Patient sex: M
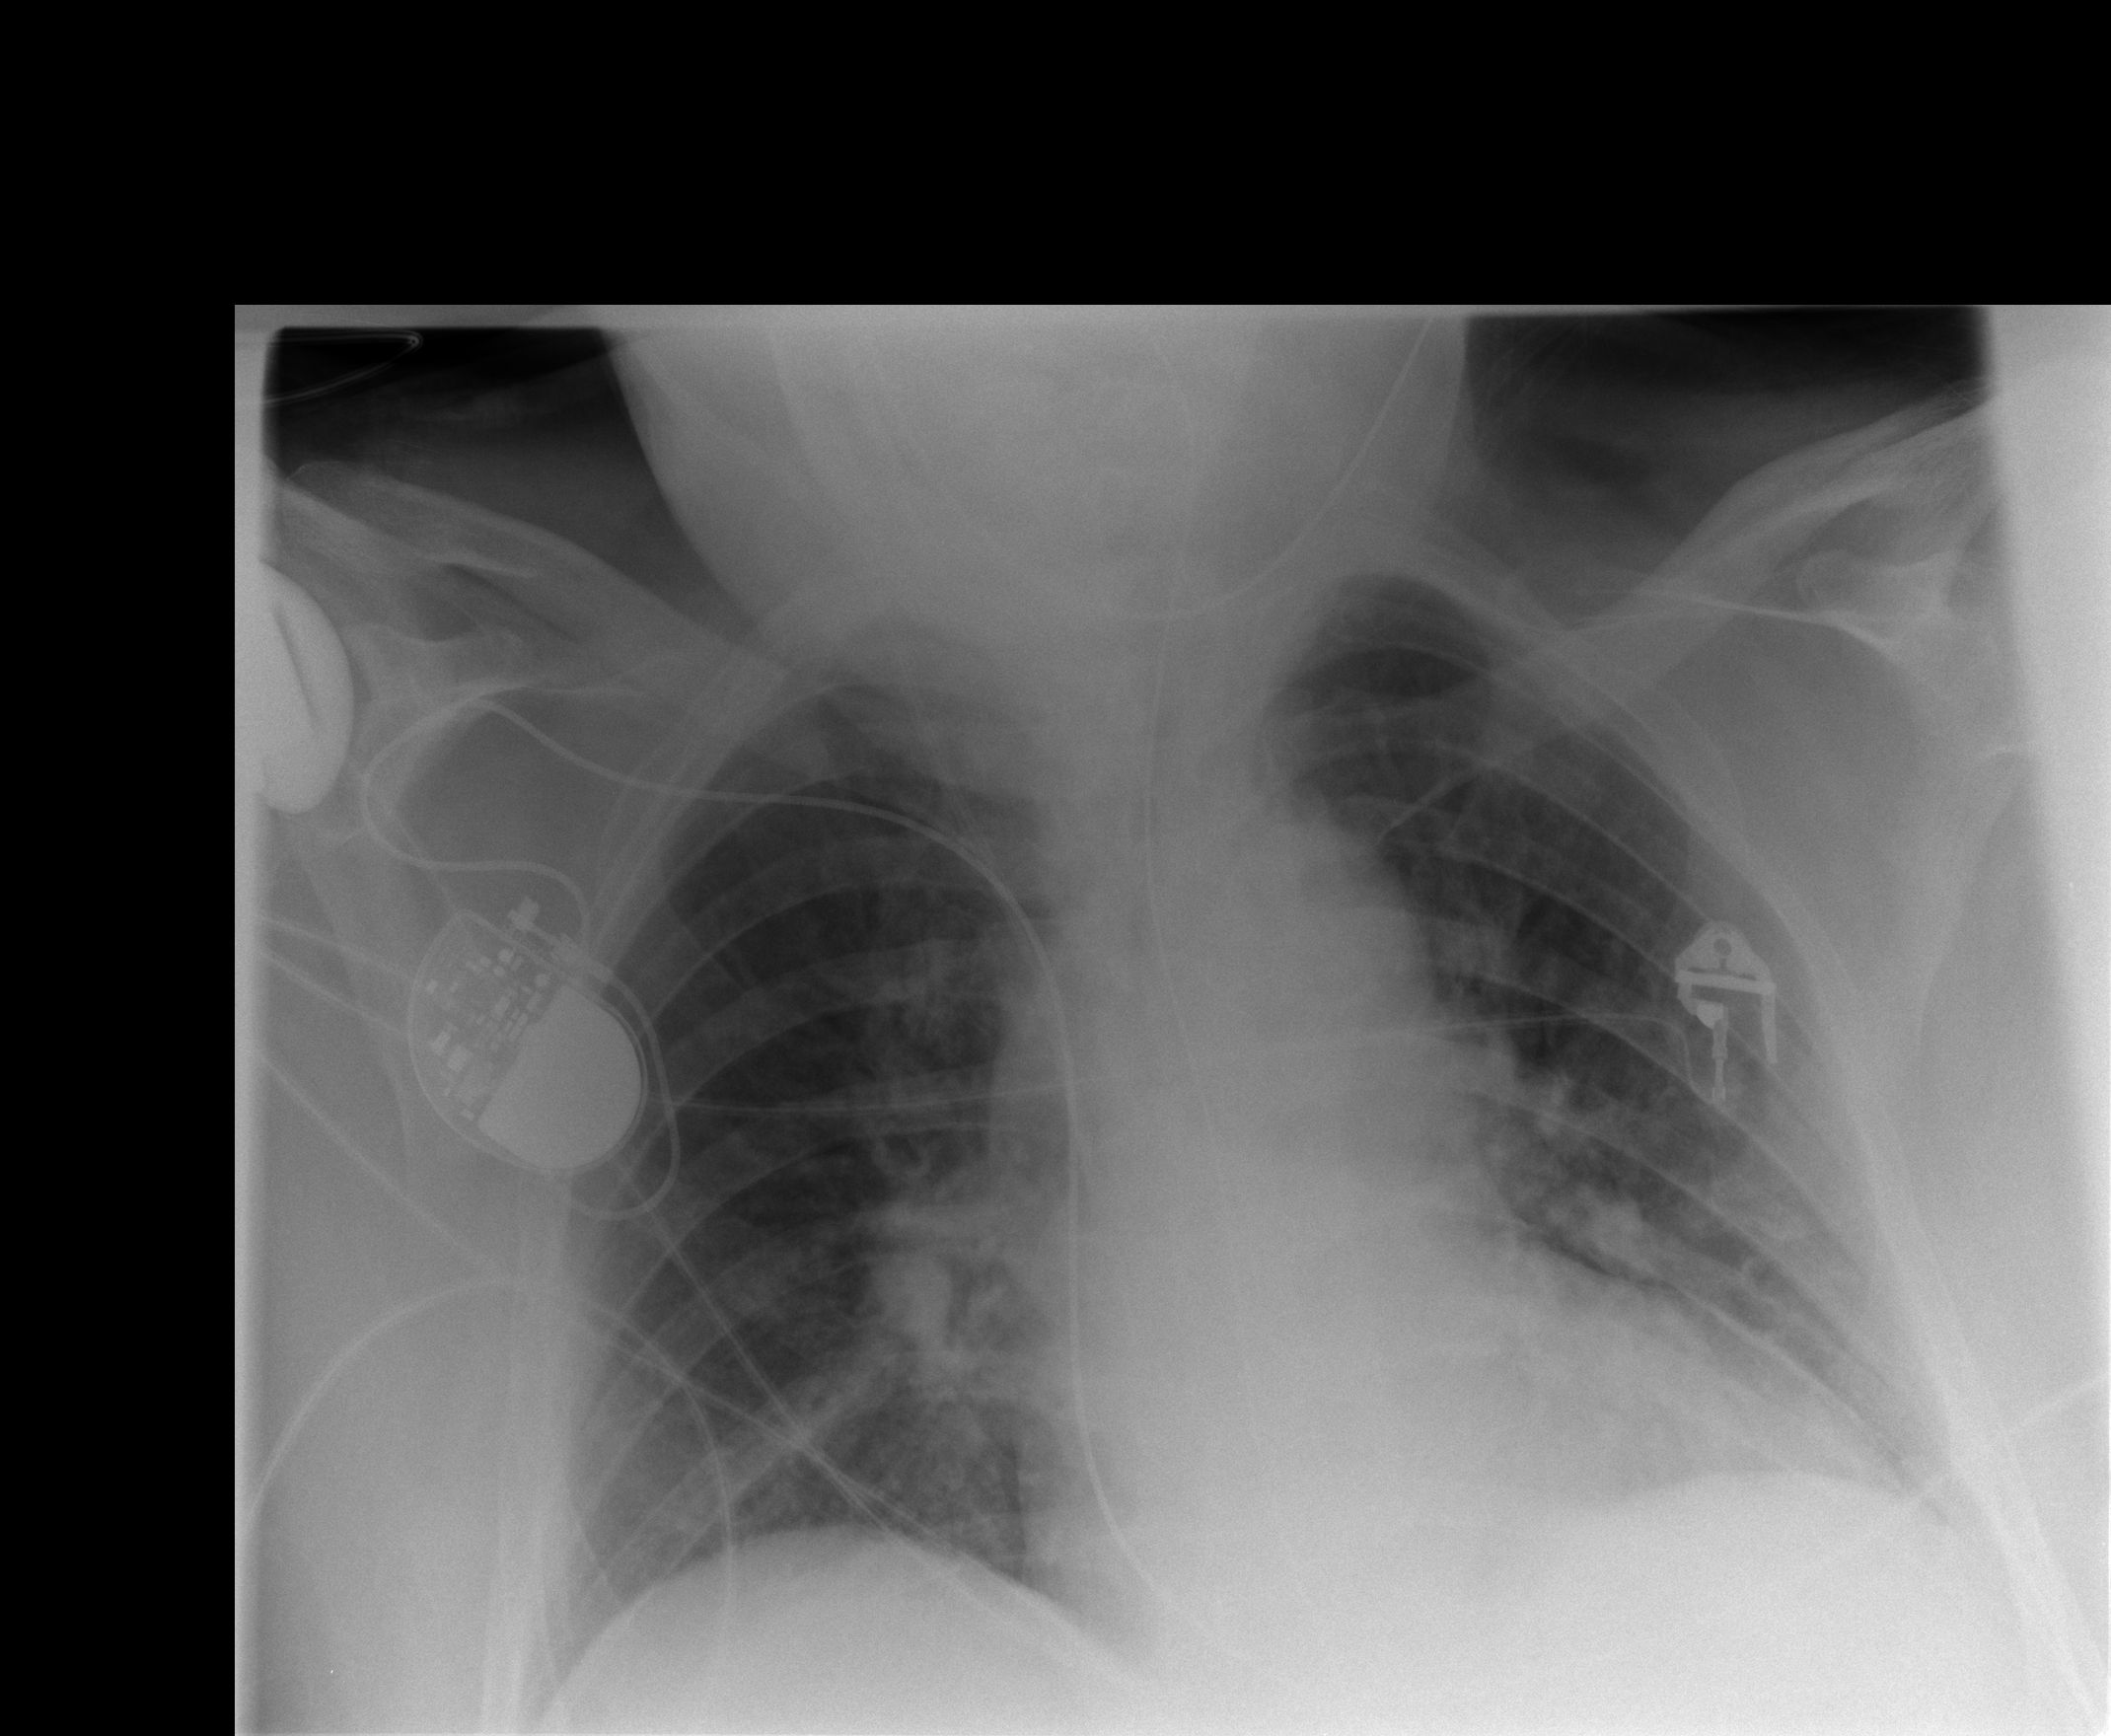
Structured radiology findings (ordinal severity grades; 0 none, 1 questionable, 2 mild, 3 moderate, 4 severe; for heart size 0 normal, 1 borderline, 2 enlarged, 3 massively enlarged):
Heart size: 2
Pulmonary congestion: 2
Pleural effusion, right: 0
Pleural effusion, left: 0
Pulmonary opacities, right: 1
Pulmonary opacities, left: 0
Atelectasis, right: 1
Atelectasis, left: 1